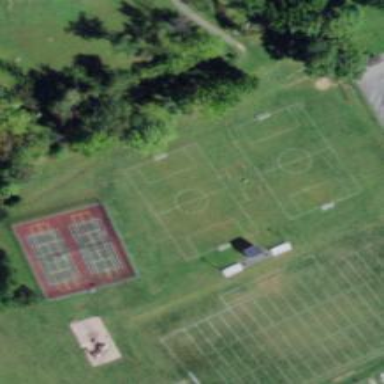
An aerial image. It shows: Soccer pitch for outdoor sports and leisure activities.